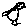
Label: bird